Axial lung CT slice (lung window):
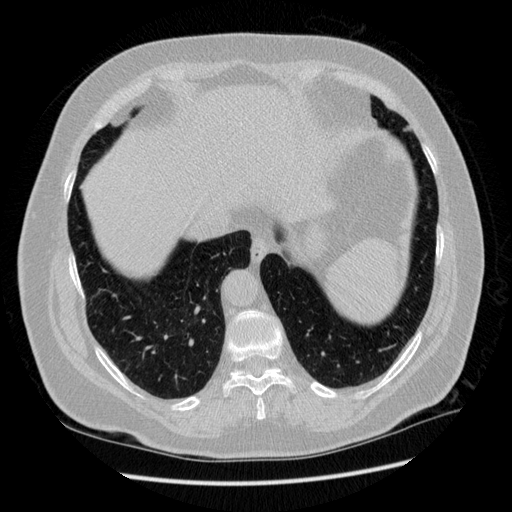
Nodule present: no